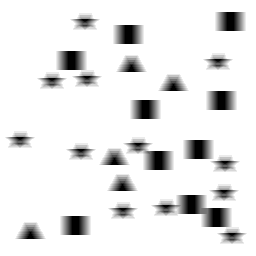
Squares: 10
Triangles: 5
Stars: 12
Total shapes: 27